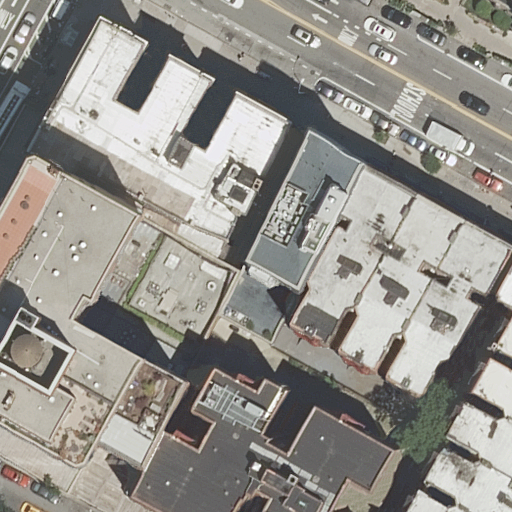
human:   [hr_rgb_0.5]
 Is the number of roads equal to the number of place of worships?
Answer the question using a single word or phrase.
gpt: no

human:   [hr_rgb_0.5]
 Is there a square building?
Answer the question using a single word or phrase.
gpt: no

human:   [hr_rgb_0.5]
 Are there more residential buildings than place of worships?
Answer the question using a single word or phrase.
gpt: yes

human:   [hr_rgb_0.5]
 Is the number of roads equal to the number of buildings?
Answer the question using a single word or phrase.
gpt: no

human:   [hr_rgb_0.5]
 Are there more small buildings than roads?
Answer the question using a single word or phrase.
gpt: yes

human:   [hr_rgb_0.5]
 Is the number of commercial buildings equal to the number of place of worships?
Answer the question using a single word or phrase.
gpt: no

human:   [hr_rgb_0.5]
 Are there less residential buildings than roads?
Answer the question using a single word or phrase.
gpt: no

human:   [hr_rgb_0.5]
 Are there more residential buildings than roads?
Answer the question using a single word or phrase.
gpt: yes

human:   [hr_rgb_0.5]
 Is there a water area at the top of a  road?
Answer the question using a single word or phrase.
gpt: no

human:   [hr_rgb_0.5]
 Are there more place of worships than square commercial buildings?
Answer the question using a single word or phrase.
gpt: yes

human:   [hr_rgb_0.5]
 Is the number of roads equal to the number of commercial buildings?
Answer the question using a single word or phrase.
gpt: no

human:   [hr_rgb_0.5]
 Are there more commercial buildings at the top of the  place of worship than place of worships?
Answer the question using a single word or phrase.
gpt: no

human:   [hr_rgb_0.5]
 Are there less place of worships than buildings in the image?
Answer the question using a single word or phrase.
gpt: yes

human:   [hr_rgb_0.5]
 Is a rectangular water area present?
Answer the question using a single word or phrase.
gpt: no

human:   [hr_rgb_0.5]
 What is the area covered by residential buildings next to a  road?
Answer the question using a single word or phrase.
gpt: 4088m2

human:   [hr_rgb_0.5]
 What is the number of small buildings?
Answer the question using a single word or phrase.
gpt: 5

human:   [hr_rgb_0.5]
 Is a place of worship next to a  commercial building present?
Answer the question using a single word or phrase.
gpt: no

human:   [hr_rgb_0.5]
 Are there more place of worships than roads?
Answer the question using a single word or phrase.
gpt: no

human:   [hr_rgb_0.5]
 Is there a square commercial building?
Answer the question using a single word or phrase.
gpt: no

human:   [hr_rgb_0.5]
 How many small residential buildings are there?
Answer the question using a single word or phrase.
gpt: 4

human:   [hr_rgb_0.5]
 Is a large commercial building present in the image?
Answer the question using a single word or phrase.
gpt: no

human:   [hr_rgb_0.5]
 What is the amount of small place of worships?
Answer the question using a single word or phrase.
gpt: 1

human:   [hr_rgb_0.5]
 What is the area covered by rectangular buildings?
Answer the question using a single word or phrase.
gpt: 504m2

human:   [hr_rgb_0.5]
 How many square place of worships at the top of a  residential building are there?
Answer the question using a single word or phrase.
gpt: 0

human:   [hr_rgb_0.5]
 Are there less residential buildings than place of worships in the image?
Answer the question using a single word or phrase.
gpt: no

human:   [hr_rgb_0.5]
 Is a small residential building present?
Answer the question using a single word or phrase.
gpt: yes

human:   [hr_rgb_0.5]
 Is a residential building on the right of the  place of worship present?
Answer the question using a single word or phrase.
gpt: no

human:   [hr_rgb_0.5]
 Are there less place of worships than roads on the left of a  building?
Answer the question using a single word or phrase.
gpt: yes

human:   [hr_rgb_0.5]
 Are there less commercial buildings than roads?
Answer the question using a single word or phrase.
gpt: yes

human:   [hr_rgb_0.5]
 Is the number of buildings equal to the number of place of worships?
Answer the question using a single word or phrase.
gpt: no

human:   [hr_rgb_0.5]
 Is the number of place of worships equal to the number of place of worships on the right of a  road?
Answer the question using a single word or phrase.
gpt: yes

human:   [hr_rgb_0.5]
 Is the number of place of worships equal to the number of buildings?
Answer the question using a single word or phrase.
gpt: no

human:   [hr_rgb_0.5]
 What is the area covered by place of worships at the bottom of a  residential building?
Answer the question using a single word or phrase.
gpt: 0m2

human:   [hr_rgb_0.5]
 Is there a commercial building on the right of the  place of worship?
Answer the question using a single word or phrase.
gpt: no

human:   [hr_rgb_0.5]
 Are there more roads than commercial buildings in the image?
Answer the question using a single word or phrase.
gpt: yes

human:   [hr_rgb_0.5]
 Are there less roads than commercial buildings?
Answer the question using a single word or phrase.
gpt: no